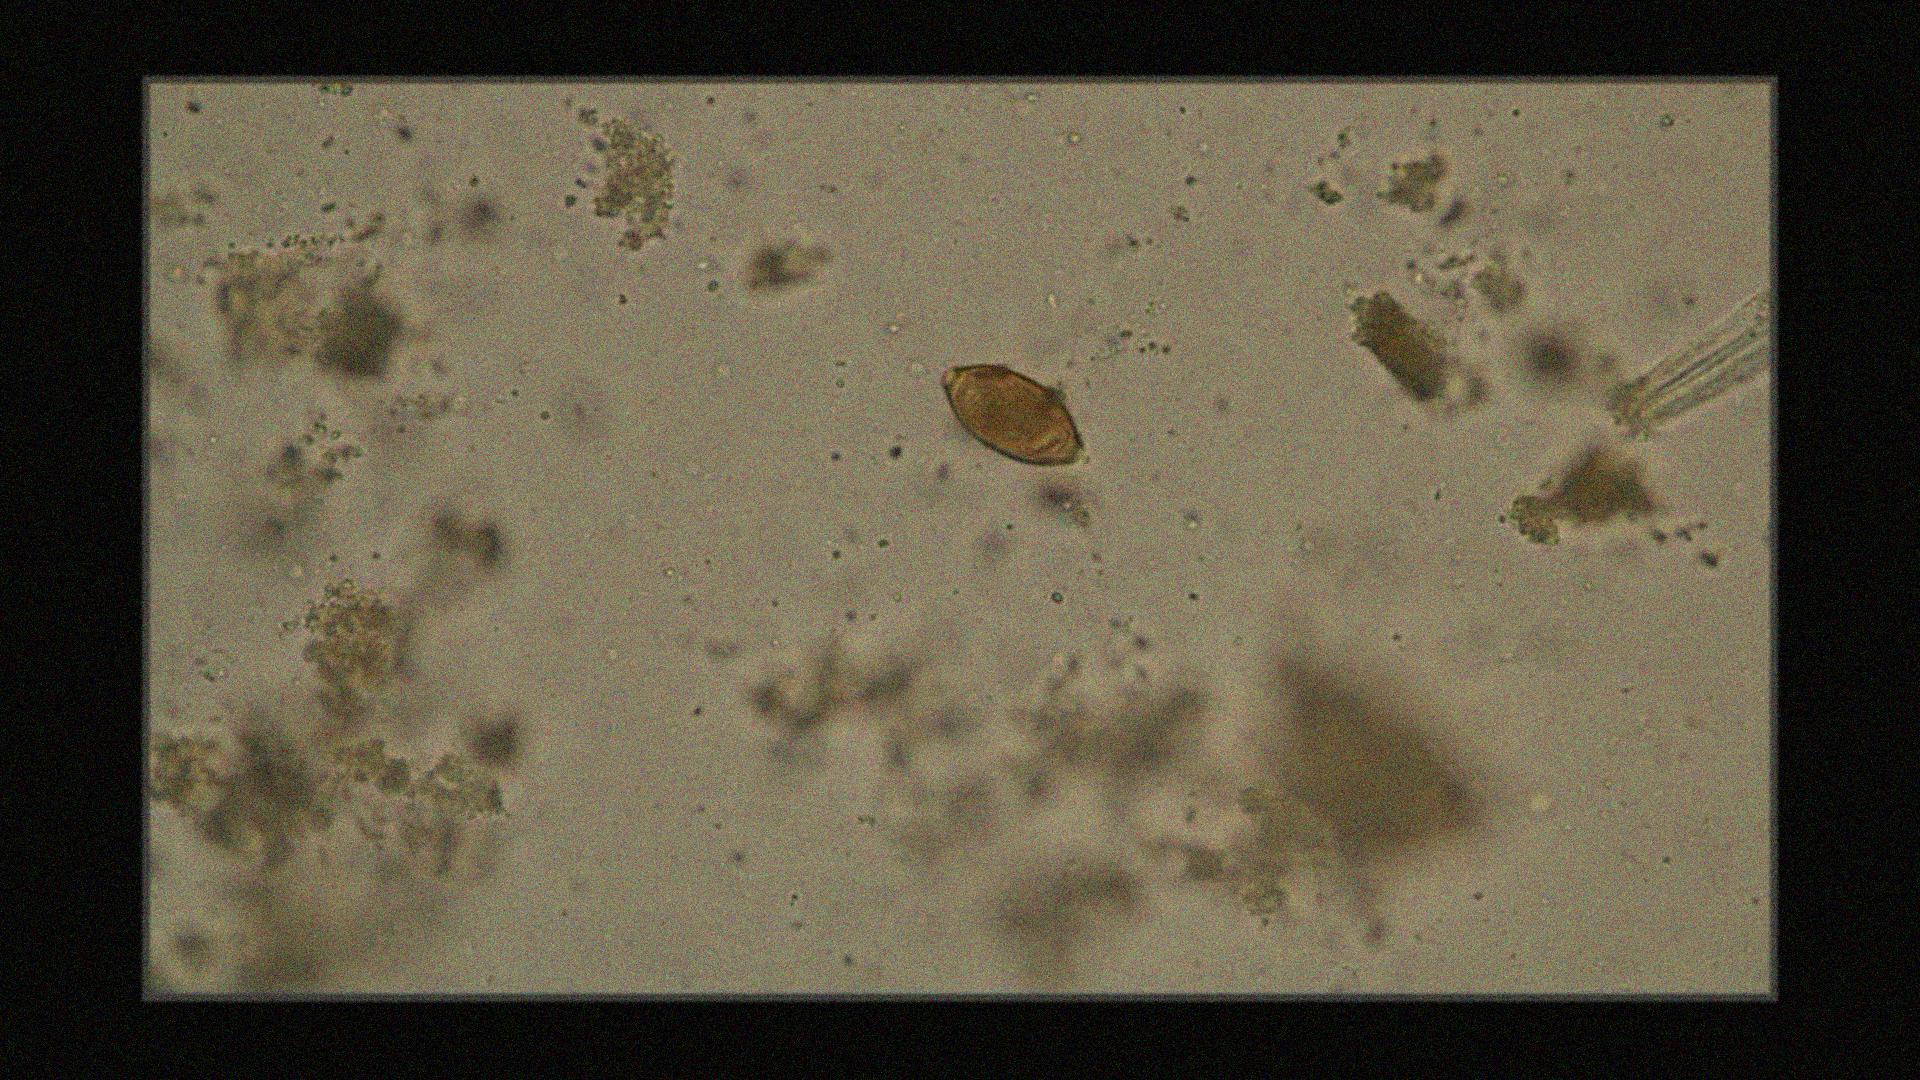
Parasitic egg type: Trichuris trichiura